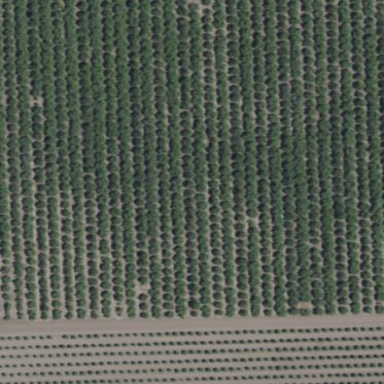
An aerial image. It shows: Orchard filled with almond trees.